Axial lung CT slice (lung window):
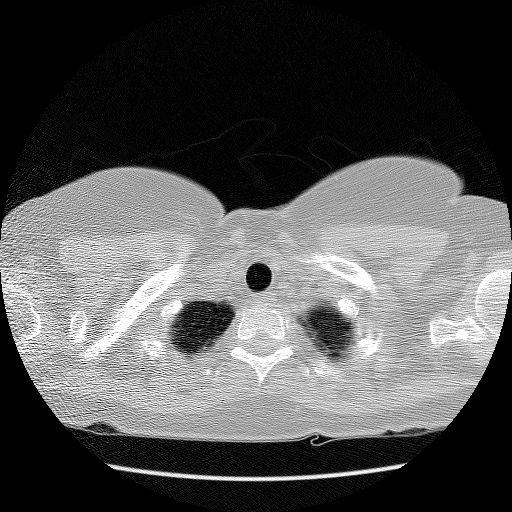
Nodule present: no